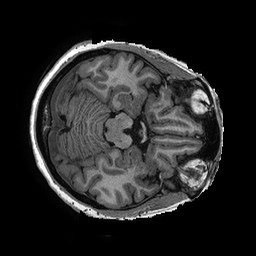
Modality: T1w
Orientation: axial
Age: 52
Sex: female
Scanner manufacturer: ge
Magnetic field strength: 3 T
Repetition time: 0.006952 s
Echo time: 0.00292 s